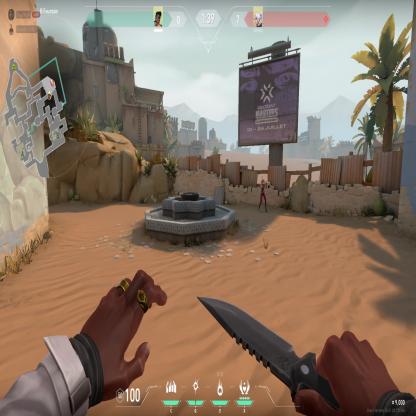
Label: enemy